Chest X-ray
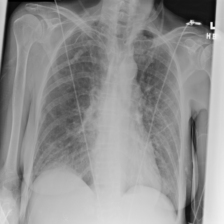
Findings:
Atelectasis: negative
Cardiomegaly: negative
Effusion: negative
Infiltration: positive
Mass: negative
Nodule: negative
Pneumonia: negative
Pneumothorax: negative
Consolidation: negative
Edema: negative
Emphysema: negative
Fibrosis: negative
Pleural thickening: negative
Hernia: negative